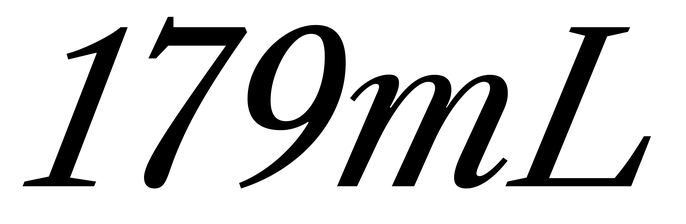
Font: LibreCaslonText-Italic_Italic